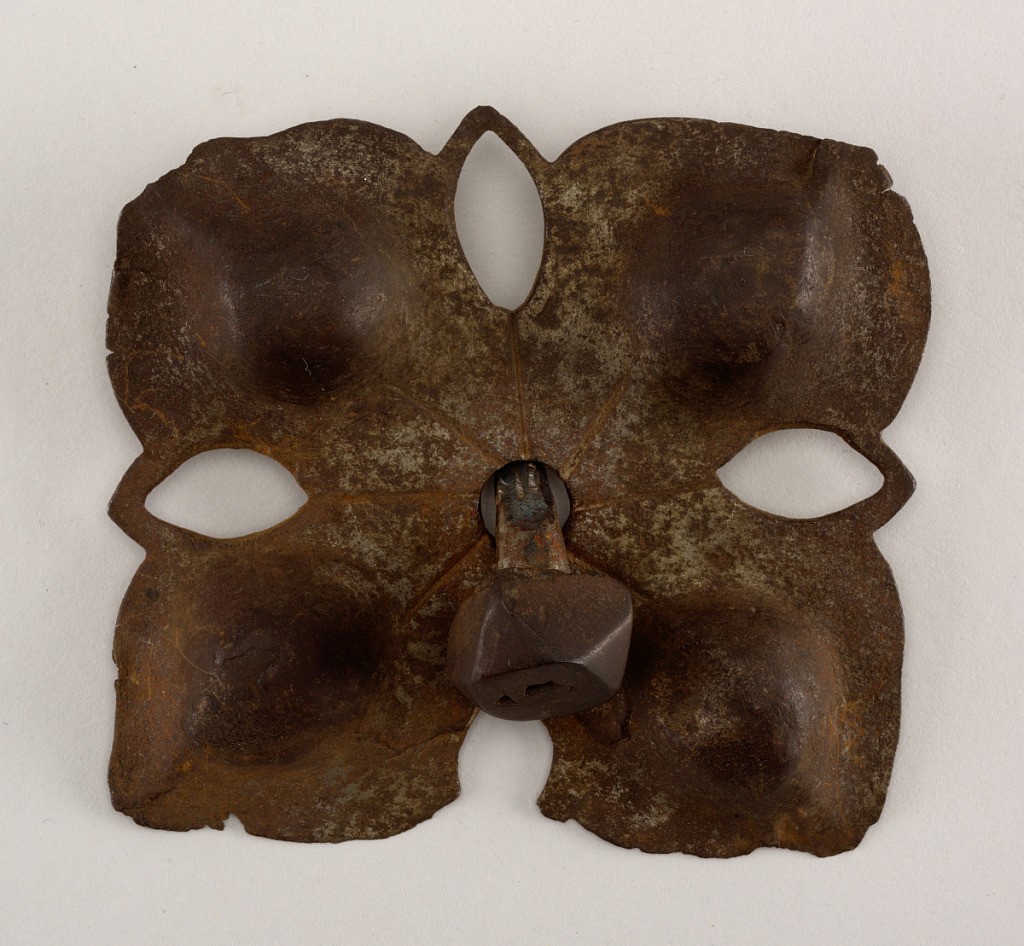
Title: Decorative door boss and nail
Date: ca. 1550–1700
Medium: Steel-plated wrought iron
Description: Square type, pierced and embossed with wrought lines. Quadrant leaf design based on old examples; leaves separated by pointed ovate piercings. Nail with faceted square head on a square shank.